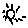
Label: sun